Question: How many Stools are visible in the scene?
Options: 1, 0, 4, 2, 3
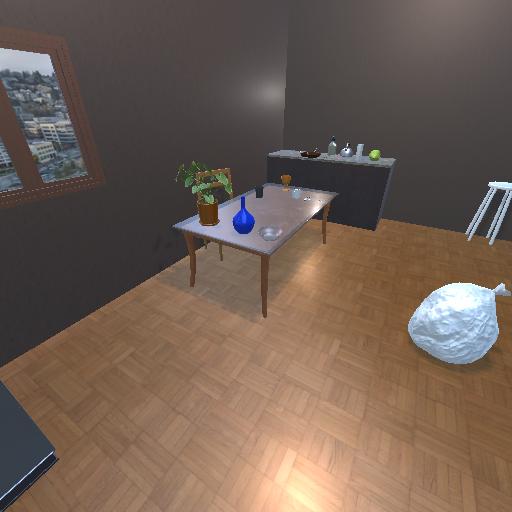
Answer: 1